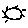
Label: sun